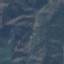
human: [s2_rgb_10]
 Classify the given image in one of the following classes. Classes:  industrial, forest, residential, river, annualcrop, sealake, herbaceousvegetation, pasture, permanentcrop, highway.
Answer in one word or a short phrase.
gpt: HerbaceousVegetation